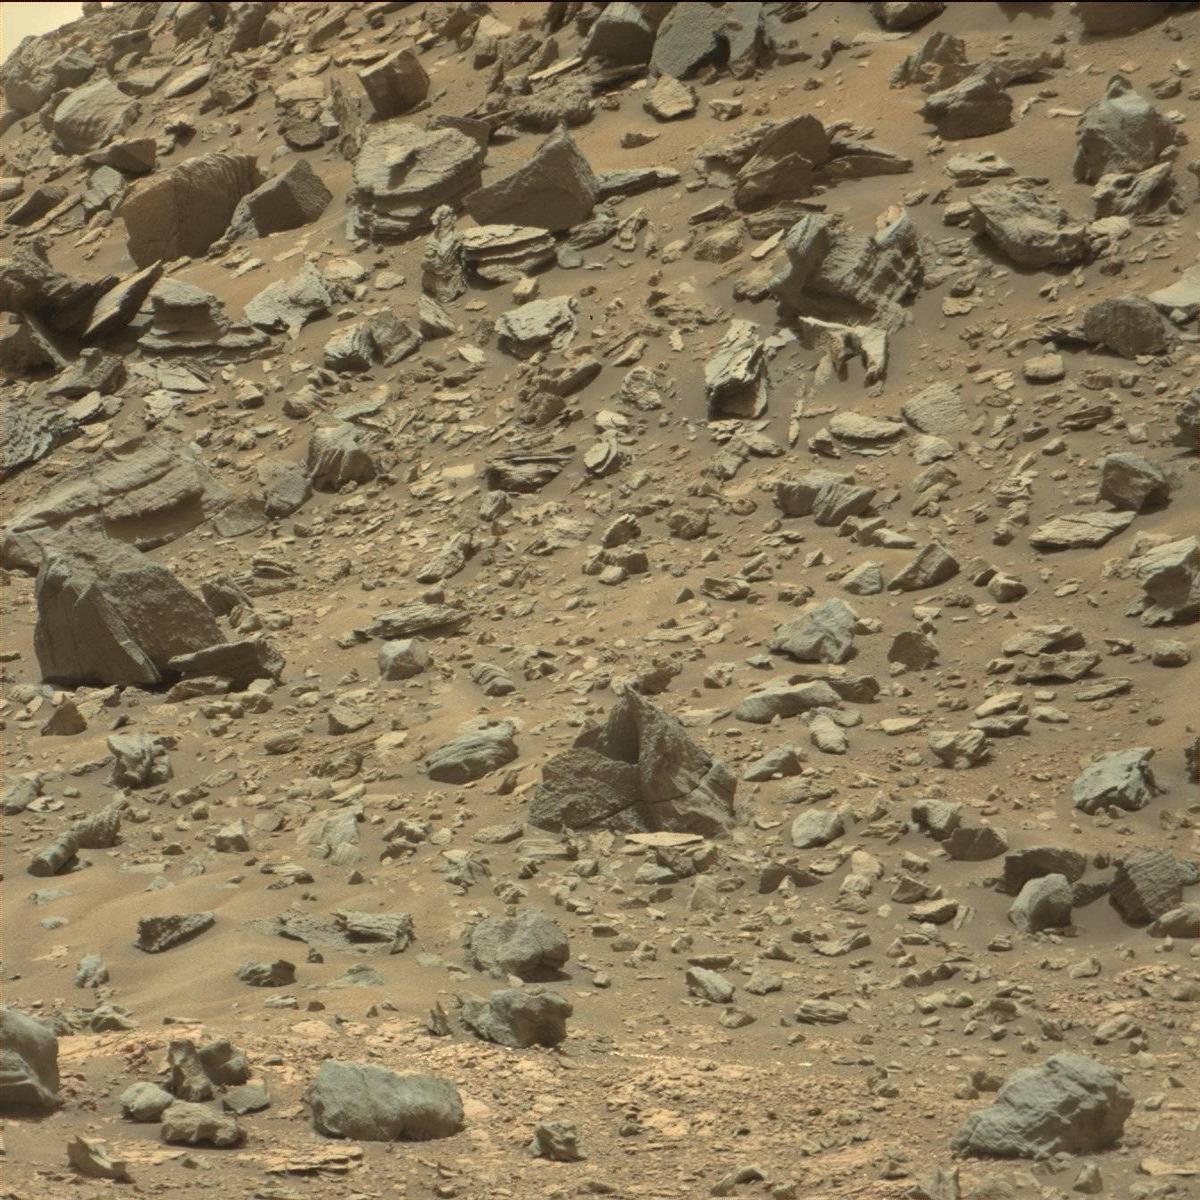
Terrain classes present: Bedrock, Rock, Sand / Soil, Sky